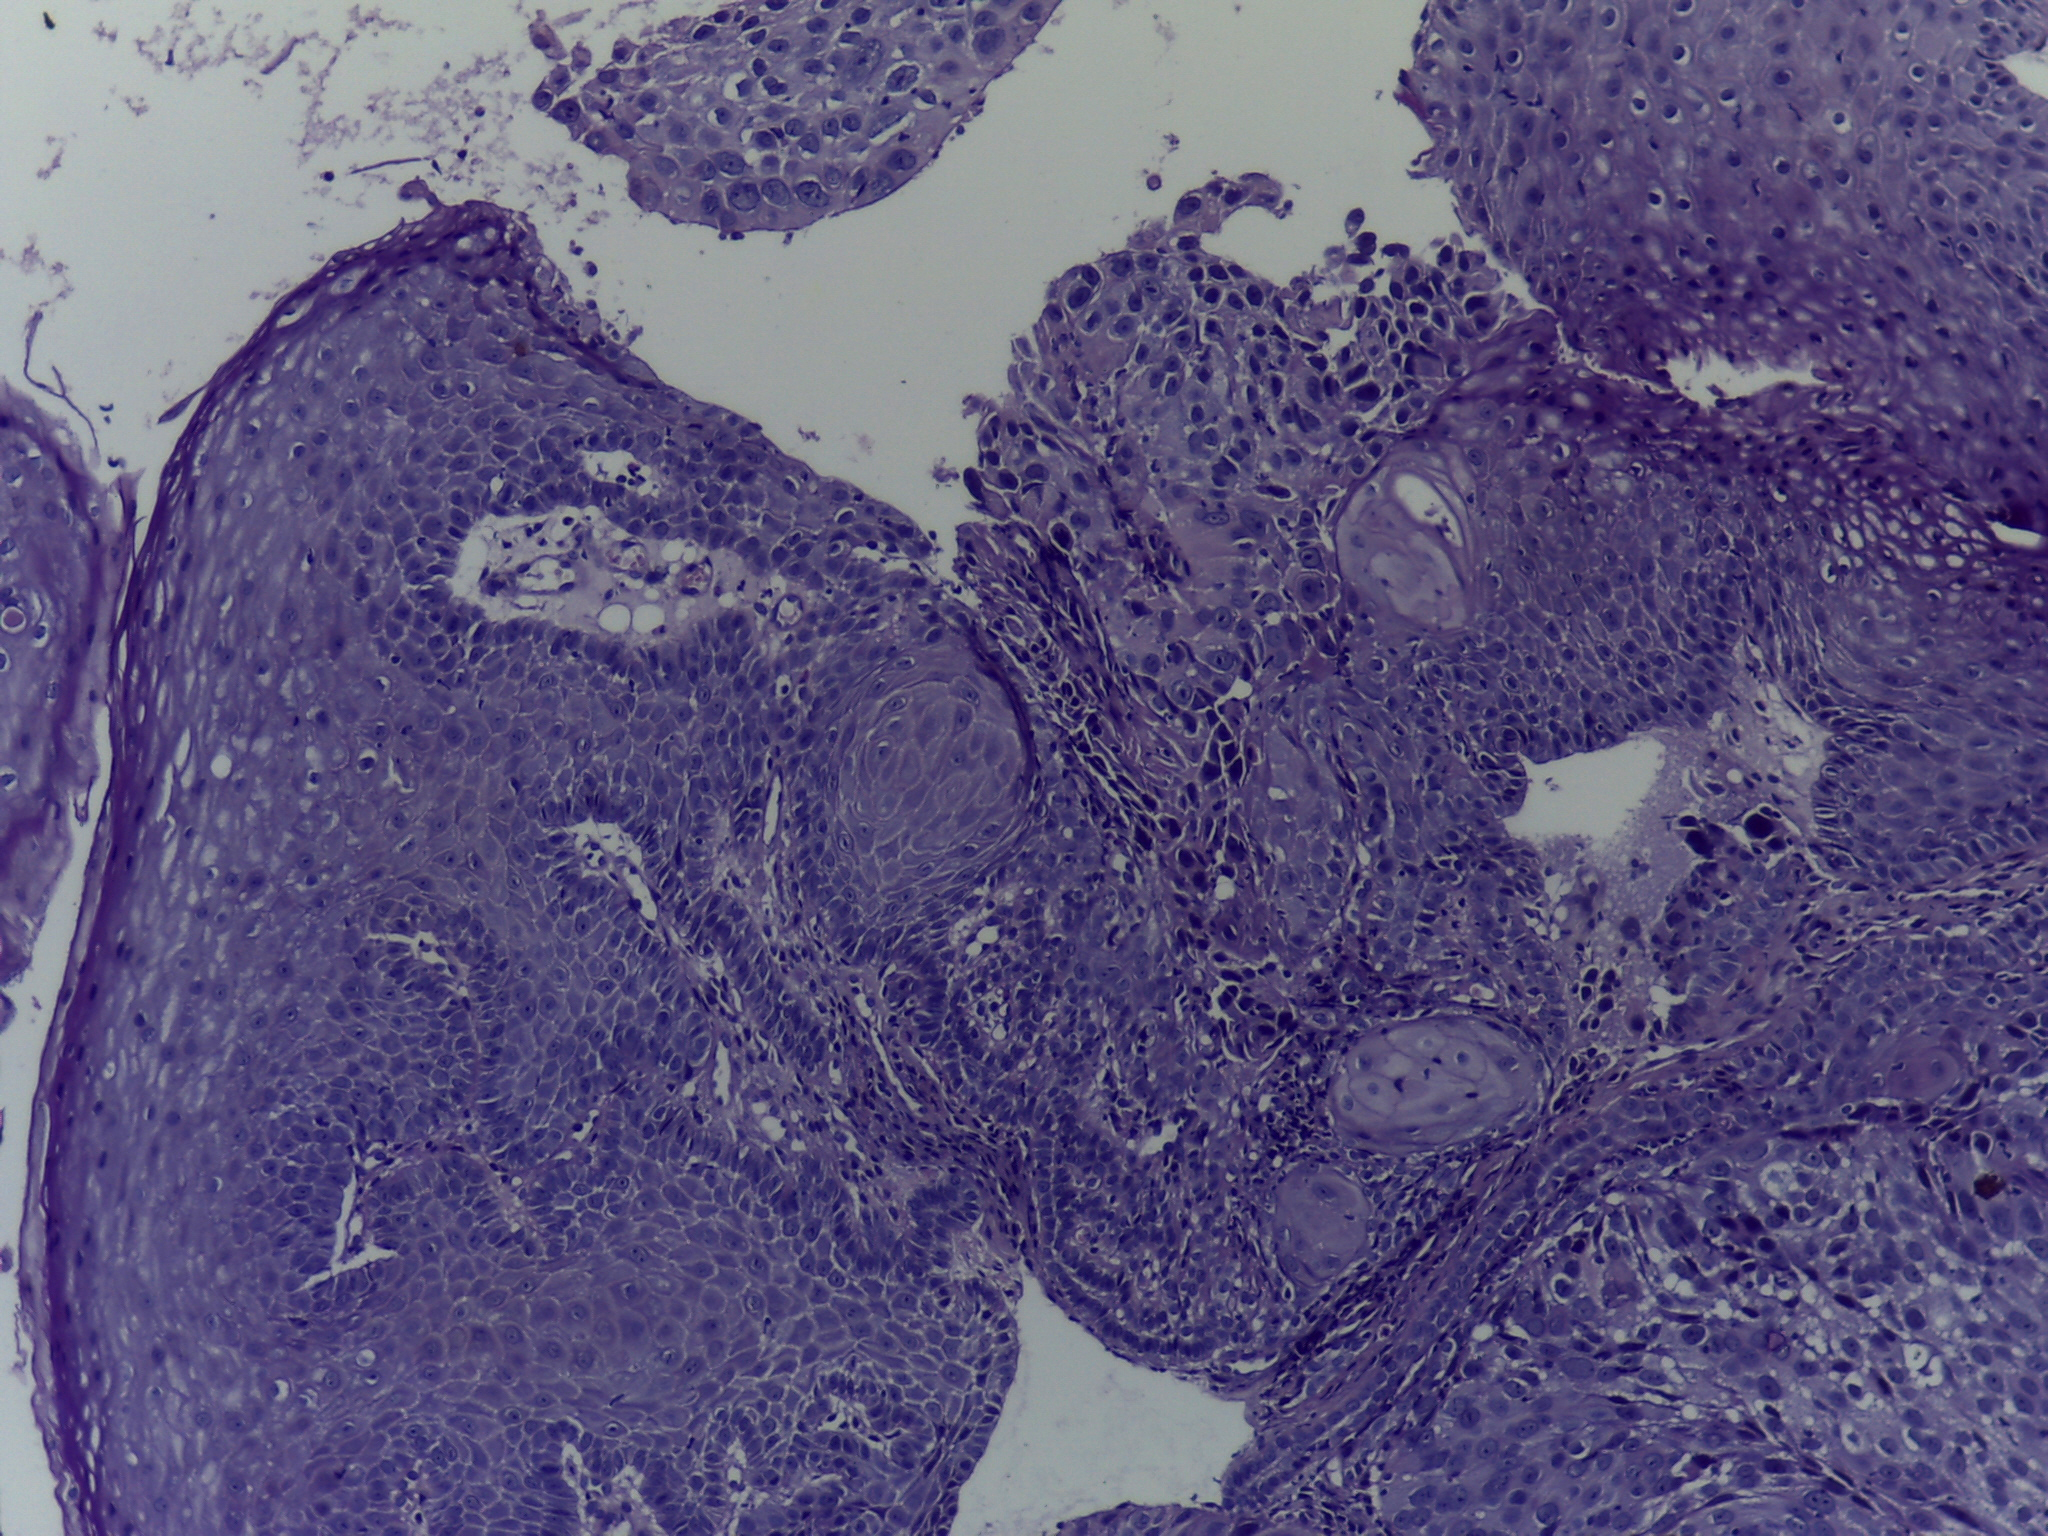
Diagnosis: OSCC